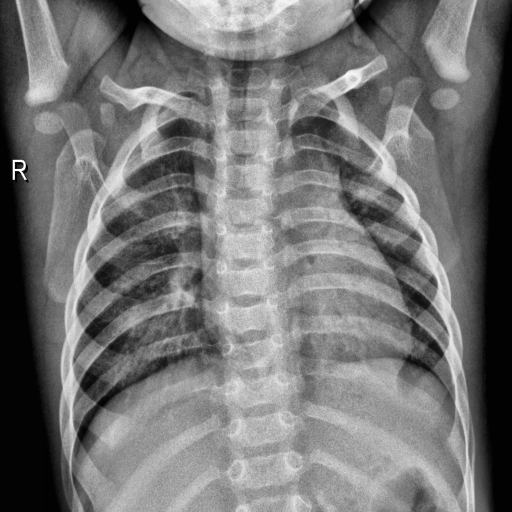
Finding: NORMAL